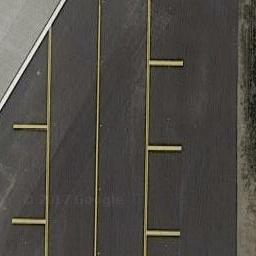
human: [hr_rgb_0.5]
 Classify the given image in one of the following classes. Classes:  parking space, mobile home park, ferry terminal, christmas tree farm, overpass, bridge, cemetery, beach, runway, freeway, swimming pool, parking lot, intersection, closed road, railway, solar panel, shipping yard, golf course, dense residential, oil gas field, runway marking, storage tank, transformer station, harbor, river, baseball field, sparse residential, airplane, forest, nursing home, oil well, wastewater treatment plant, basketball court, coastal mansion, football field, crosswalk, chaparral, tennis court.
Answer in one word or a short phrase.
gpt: runway marking